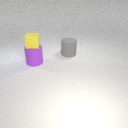
small yellow rubber cube above large purple rubber cylinder